Field crop: maize
Growth stage: 2
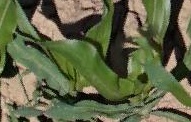
Species: maize